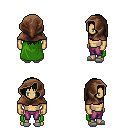
a pixel art fantasy rpg character, male body template, human, tanned skin, green cape, magenta pants, green unkempt hairstyle, cloth hood, white slippers, four views (front, back, left, right), 2x2 character sprite sheet, small pixel art, hard edges, no anti-aliasing